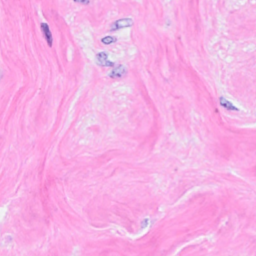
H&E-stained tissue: Breast